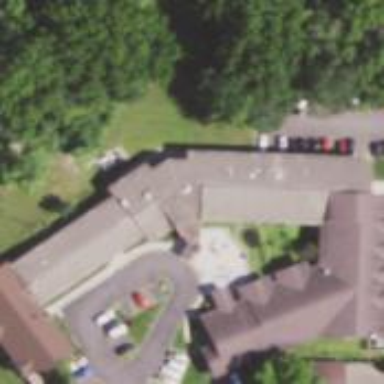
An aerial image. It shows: Nursing home building.